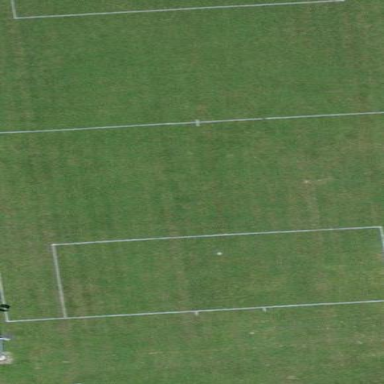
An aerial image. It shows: Soccer pitch with grass surface for leisure and sports.